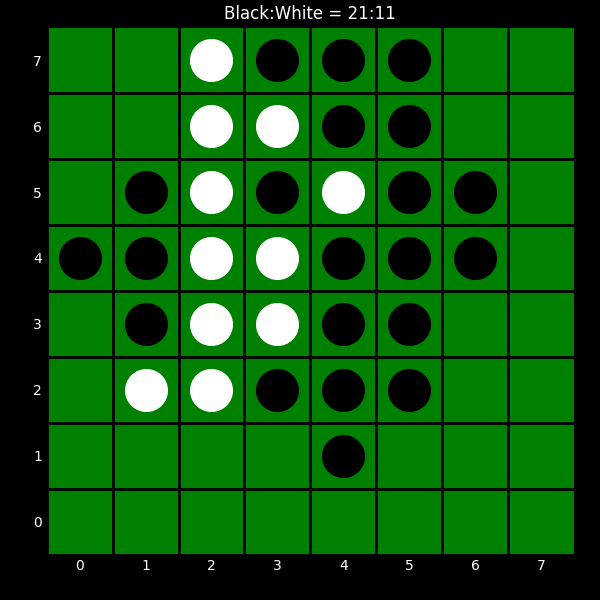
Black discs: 21
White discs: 11